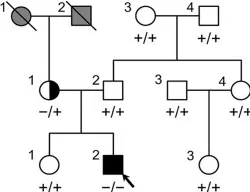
The clinical and genetic characteristics of the pedigree. (B) The family tree of the cardiac-only DD pedigree is included in this report. Male and female are indicated by squares and circles, respectively. The black filled symbol represents the clinical affected individual. The gray-filled symbol represents the phenotype unknown individual. The arrow shows the proband. -/+ represents heterozygous LAMP2 c.741+2T>C variant. -/- represents hemizygous LAMP2 c.741+2T>C variant. +/+ represents a wild type.
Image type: pathology (immunostaining)